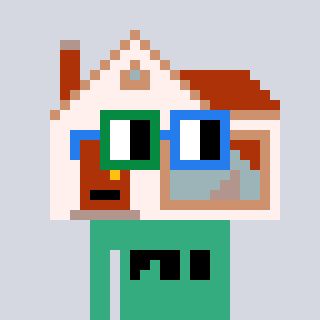
a pixel art character with square green and blue glasses, a house-shaped head and a teal-colored body on a cool background